Aerial crown-view tile of a tropical tree (Barro Colorado Island, Panama), acquired 20250616:
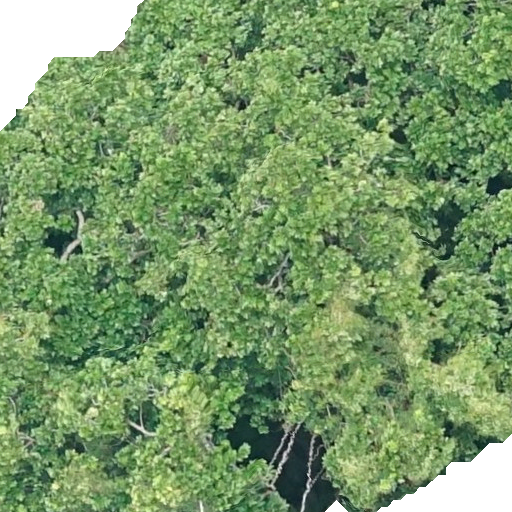
Species: Anacardium excelsum
GBIF accepted scientific name: Anacardium excelsum
Crown area: 544.913 m²